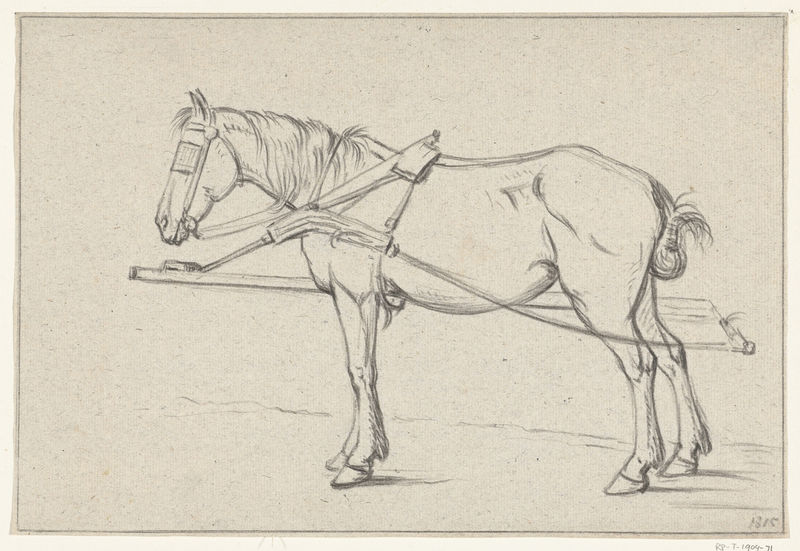
Titel: Staand ingespannen paard, naar links
Künstler: Jean Bernard
Standort: Amsterdam
Institution: Rijksmuseum
Schlagwörter: white, black, gray, grey, nose, feet, drawing, black and white, fur, sketch, tail, cheval, ferme, cart, esquisse, dessin, back, ears, study, axis, pencil, animal, eye, legs, carriage, farm, horse, reins, strong, hoof, hooves, simple, work, papier, carrying, still, zeichnung, champs, mane, tool, leg, attelage, pferd, labourer, blind, plow, bit, rein, saddle, agriculture, belly, pulling, pull, rawing, patch, harness, plomb, préparatoire, workhorse, eyepatch, atelage, laboure, hocks, blinders, blinder